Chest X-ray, PA view. Patient: 18 years old, sex M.
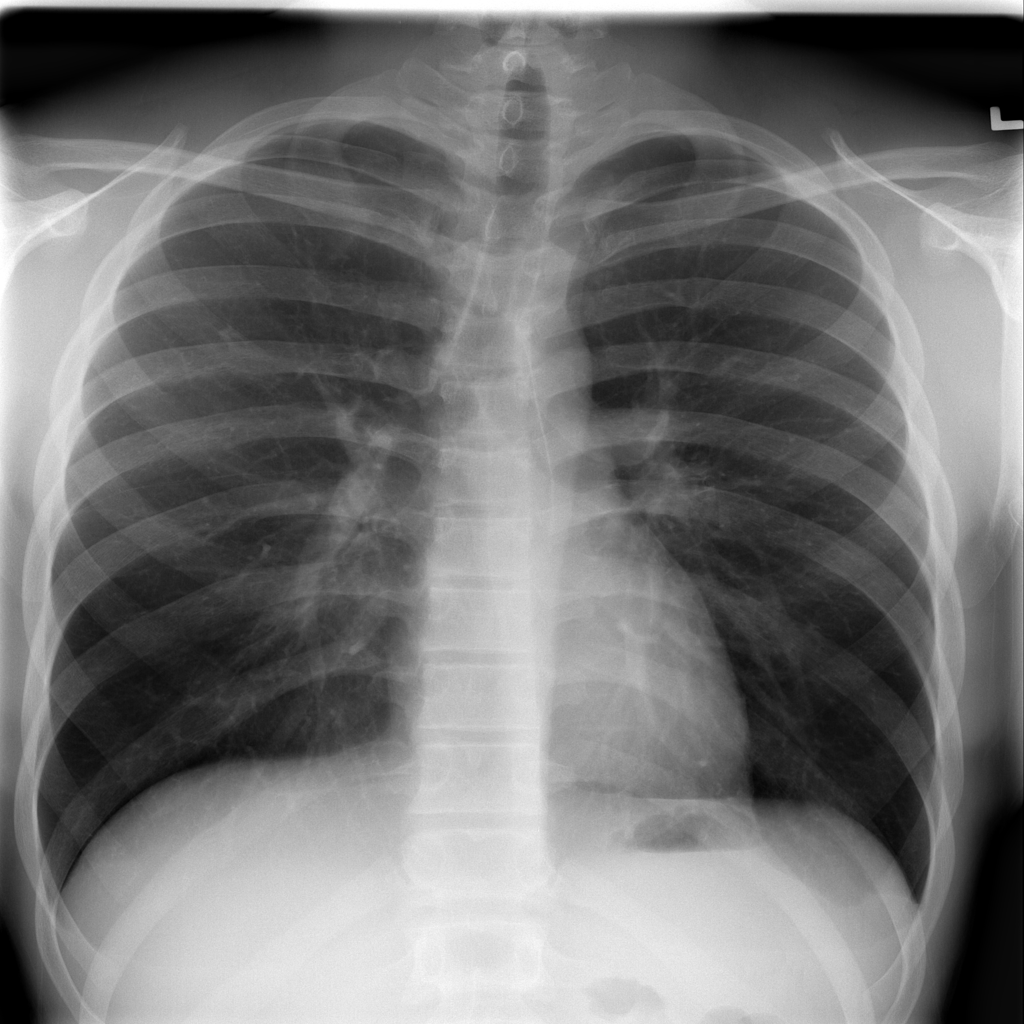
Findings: No Finding